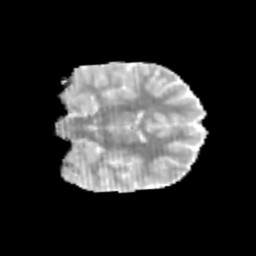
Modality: MD
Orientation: coronal
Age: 9
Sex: female
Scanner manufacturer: siemens
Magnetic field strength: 3 T
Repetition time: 3.8 s
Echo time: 0.07 s